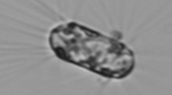
Label: Corethron_hystrix